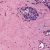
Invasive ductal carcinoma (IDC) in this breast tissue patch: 0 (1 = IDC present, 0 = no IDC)